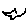
Label: bird